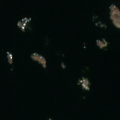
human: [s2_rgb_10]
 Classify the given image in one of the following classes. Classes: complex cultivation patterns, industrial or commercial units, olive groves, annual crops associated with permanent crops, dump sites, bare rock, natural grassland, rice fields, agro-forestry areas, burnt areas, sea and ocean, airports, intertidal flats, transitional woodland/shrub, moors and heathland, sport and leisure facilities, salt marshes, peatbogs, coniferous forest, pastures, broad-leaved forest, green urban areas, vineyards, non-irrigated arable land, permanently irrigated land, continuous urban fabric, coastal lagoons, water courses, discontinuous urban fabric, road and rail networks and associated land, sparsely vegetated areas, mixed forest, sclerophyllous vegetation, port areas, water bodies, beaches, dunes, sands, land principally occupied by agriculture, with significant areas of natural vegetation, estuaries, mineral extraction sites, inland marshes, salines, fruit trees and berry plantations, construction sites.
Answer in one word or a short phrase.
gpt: sea and ocean